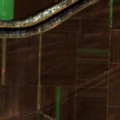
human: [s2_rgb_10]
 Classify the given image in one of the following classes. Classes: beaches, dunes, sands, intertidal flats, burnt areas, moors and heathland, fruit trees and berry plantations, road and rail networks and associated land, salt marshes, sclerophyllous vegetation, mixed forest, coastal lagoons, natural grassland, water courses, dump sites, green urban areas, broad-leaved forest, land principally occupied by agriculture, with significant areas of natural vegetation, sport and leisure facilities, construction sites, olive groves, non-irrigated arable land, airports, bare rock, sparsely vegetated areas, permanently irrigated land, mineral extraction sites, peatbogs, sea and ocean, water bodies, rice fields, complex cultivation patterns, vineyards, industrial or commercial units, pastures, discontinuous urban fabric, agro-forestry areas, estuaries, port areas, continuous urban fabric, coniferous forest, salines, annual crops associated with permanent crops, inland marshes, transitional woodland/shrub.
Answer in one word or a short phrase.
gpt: non-irrigated arable land, water courses